Question: I would like to know why in Android Studio my calculator app crashes because it could not find my method.
Here is my :
'''
public void OnClick(View v) {
Button button = (Button) v;
String str = button.getText().toString();
EditText edit = (EditText) findViewById(R.id.editText);
edit.setText(total);
}
'''
Here is the preview of my calc, all number buttons are set 'onClick' to go to the 'OnClick method' in my MainActivity. As you can see to the right of the picture below:

Can anyone tell me what I am doing wrong here?
Thank you
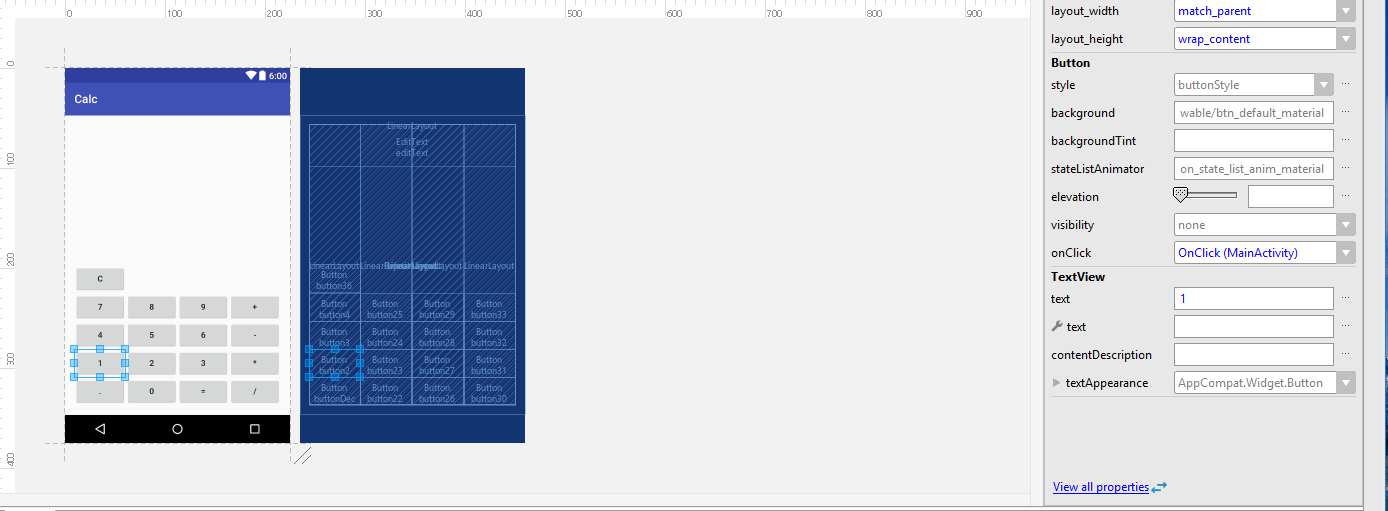
Answer: '''
@Override
public void onCreate(Bundle savedInstanceState) {
super.onCreate(savedInstanceState);
setContentView(R.layout.main_activity);
Button button = (Button) findViewById(R.id.yourButtonId);
button.setOnClickListener(new OnClickListener() {
public void onClick(View v) {
EditText edit = (EditText) findViewById(R.id.editText);
edit.setText(total);
}
});
}
'''